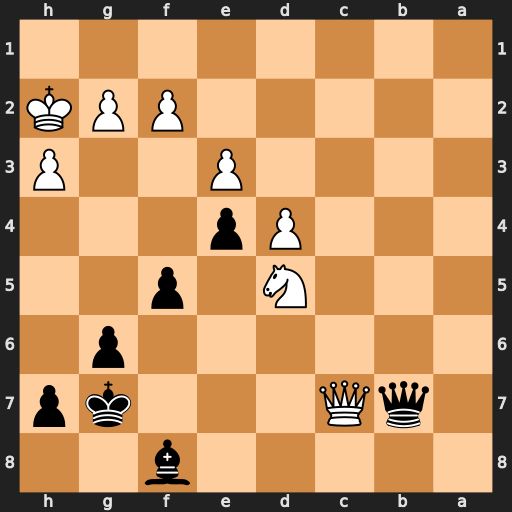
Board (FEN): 5b2/1qQ3kp/6p1/3N1p2/3Pp3/4P2P/5PPK/8
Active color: b
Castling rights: -
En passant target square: -
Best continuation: Qxc7+ Nxc7 Bd6+ Kg1 Bxc7